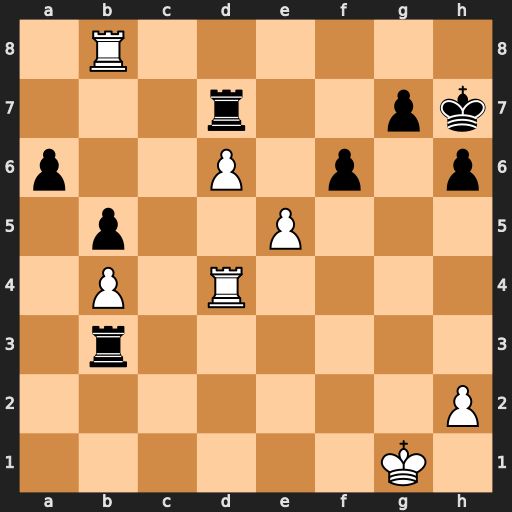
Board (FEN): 1R6/3r2pk/p2P1p1p/1p2P3/1P1R4/1r6/7P/6K1
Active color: w
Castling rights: -
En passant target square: -
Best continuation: e6 Rxd6 Rxd6